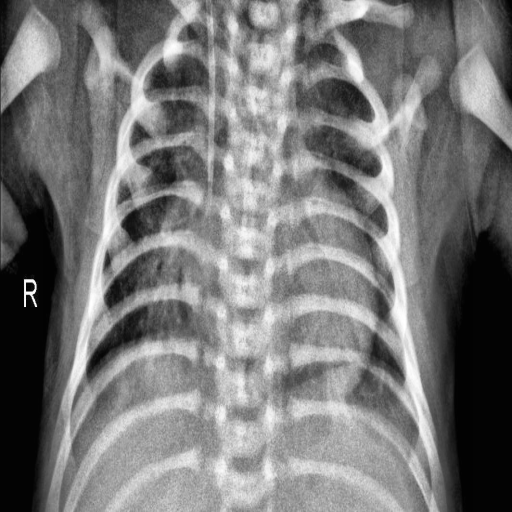
Finding: PNEUMONIA